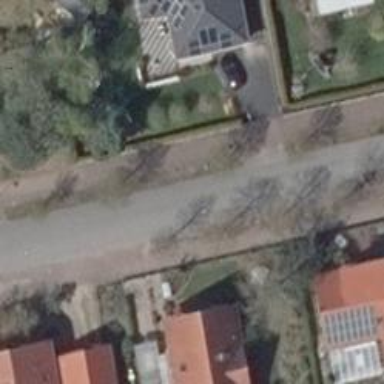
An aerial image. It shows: Chicane for traffic calming.